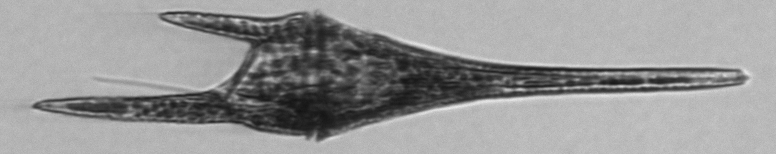
Label: Tripos_furca